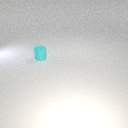
small cyan rubber cylinder